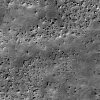
Atmospheric dust classification: not_dusty